Field crop: maize
Growth stage: 2
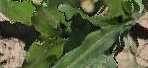
Species: maize